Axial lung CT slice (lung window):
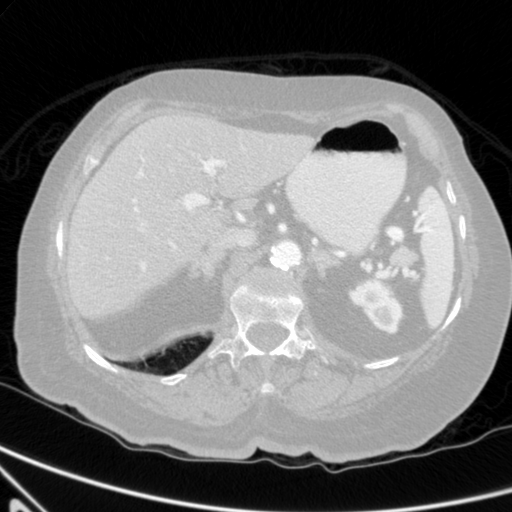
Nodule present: no